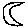
Label: moon